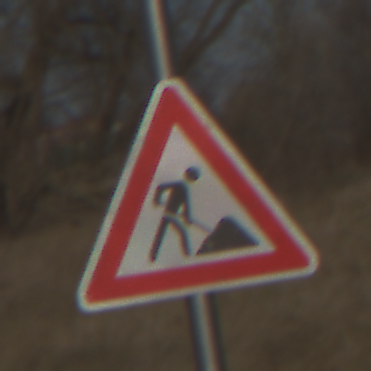
Verkehrszeichen: Arbeitsstelle
Umgebung: Outdoor, Nature
Tageszeit: MorningAfternoon
Wetter: PartlyCloudy
Licht: Natural
Jahreszeit: NotSpecified
Kontrast: HighContrast